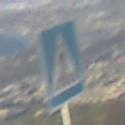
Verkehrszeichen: FussgaengerueberwegRechts
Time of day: SunriseSunset
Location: Outdoor (Nature)
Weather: PartlyCloudy
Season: NotSpecified
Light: Natural